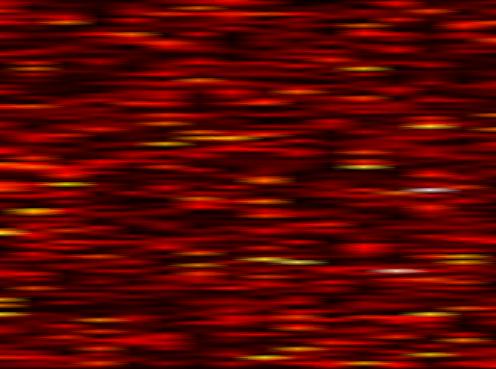
Label: OFDM